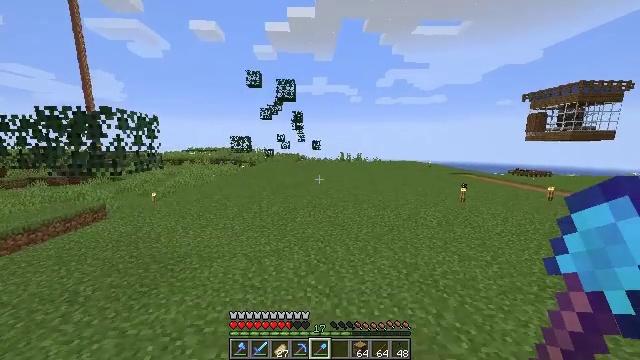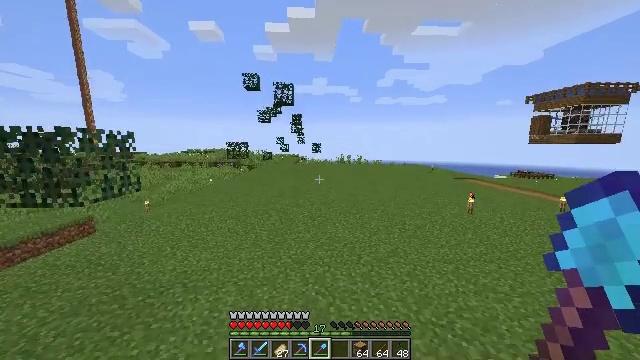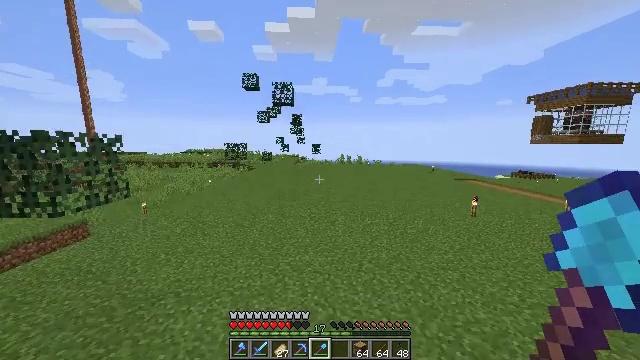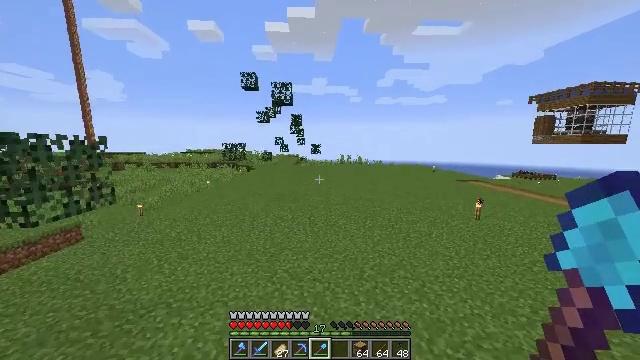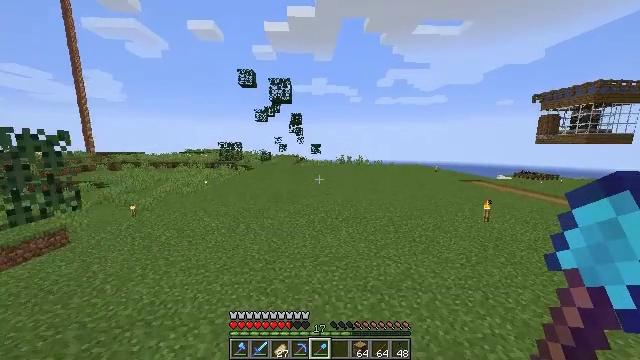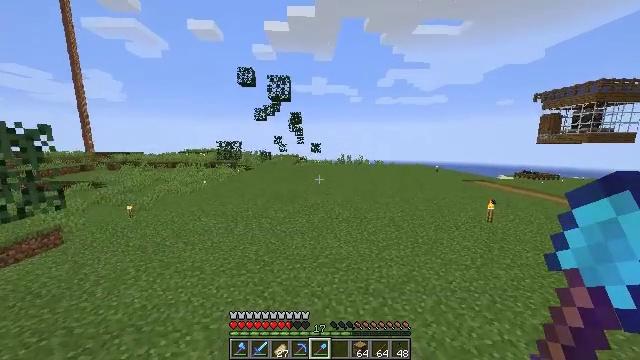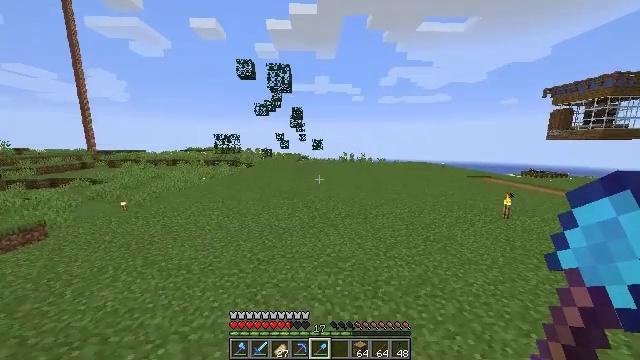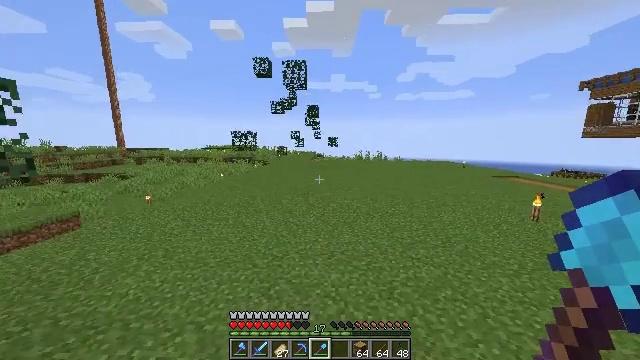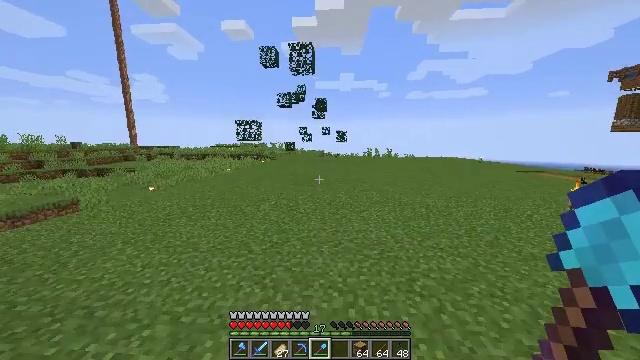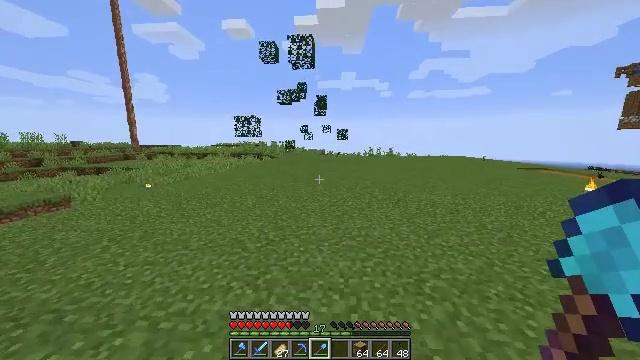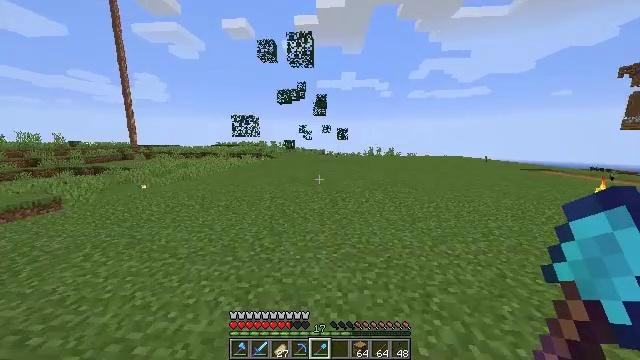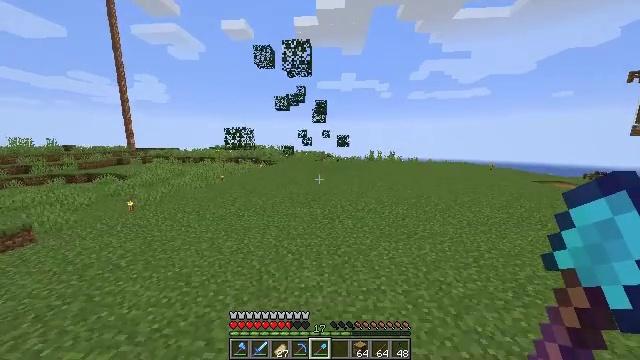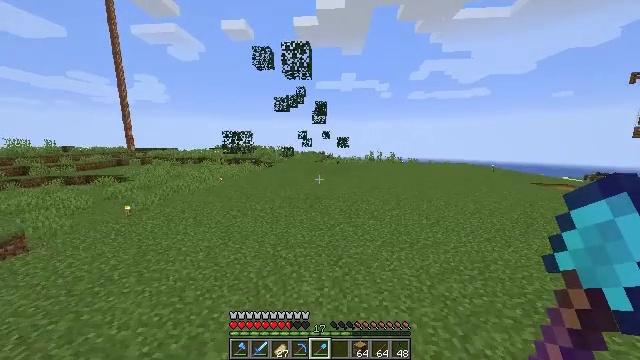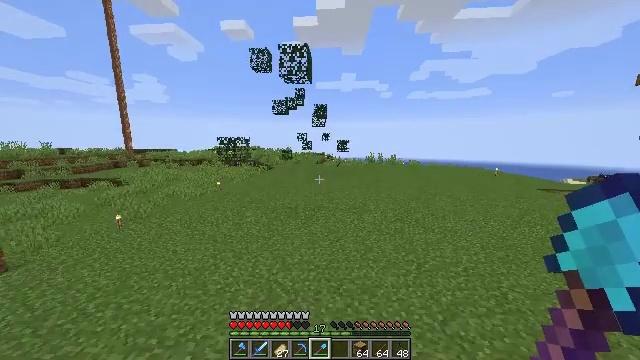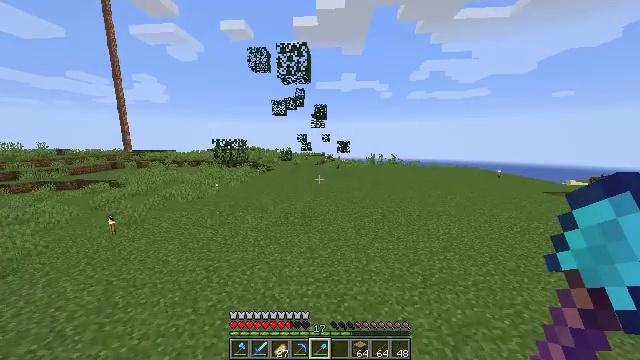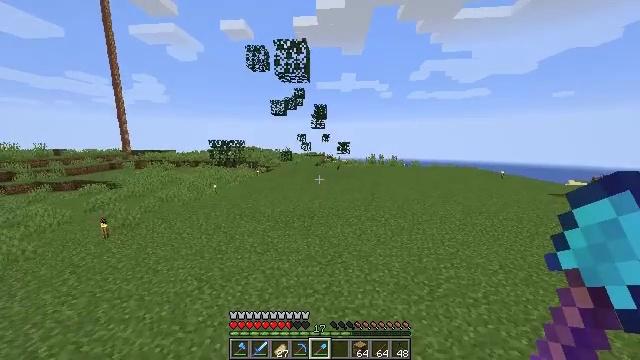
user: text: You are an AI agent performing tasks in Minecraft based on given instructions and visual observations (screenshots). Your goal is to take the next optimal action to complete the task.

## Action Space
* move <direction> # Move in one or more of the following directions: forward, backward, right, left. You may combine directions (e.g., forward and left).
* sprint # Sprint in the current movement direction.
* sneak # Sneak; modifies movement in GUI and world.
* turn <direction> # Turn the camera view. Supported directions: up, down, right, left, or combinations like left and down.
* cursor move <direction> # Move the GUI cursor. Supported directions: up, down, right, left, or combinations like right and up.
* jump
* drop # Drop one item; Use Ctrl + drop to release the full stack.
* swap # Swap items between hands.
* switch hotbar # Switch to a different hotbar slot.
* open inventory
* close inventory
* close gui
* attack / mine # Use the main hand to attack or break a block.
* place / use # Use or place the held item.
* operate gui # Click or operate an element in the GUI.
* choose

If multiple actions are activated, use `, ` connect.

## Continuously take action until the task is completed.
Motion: motion action
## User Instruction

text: Mine spruce leaves from the tree.
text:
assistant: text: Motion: move forward, jump
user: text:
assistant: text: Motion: move forward, jump
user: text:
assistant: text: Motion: move forward, jump
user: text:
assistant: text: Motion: move forward, jump
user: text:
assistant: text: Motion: move forward, sprint, jump
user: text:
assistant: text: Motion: move forward, sprint, jump
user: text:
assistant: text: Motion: move forward, sprint, turn left, jump
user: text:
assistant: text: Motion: move forward, turn left, jump
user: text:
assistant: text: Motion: move forward, jump
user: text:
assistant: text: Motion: move forward, jump
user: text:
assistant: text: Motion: move forward, jump
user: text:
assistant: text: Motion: move forward, sprint, jump
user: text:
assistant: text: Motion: move forward, sprint, jump
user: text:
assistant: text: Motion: move forward, sprint, jump
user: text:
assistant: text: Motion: move forward, jump
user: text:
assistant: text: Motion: move forward, jump
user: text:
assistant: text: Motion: move forward, jump
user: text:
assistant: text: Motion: move forward, jump
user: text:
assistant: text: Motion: move forward, jump
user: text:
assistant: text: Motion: move forward, jump
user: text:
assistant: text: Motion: move forward, sprint, jump
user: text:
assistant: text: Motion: move forward, sprint, turn left, jump
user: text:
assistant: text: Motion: move forward, sprint, turn left, jump
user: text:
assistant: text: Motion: move forward, sprint, jump
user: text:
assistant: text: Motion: move forward, jump
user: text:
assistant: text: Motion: move forward, jump
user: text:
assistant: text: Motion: move forward, jump
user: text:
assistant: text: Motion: move forward, turn left, jump
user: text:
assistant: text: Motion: move forward, jump
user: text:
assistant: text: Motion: move forward, jump